Question: When I enter a WebM video URL in a web browser on Windows 7, the video automatically starts playing. But in Firefox on a Linux system, when I enter a WebM video URL it asks me if I want to download that video file, rather than automatically playing it in the browser.

This may be a silly question with a super simple answer, but what do I need to do to make this video play within the browser, rather than asking me if I want to download it?
When I try the same thing in Chrome in my Linux environment, the video automatically plays within the web browser as I would hope, so it seems to be something specific to Firefox in Linux that I need to change.
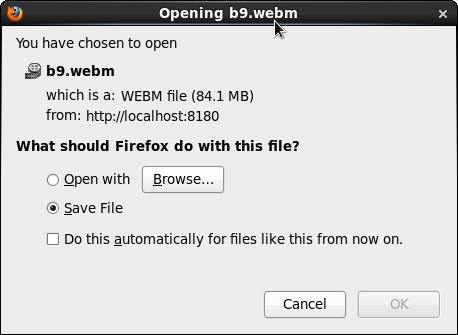
Answer: Go to this link <URL> to verify that you can play WebM videos and make sure you update to a newer version of Firefox.